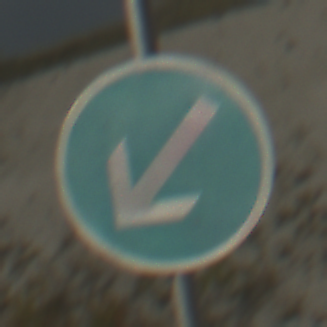
Verkehrszeichen: VorgeschriebeneVorbeifahrtLinks
Umgebung: Outdoor, Beach
Tageszeit: MorningAfternoon
Wetter: PartlyCloudy
Licht: Natural
Jahreszeit: NotSpecified
Kontrast: HighContrast